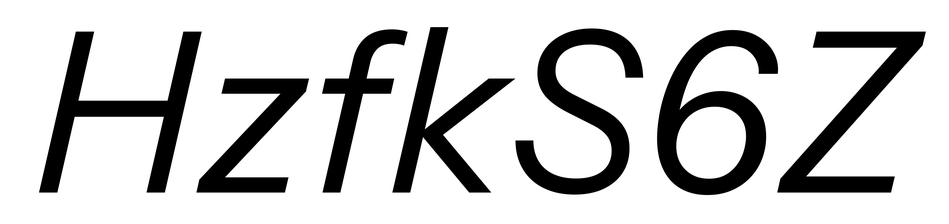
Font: InstrumentSans-Italic_Italic